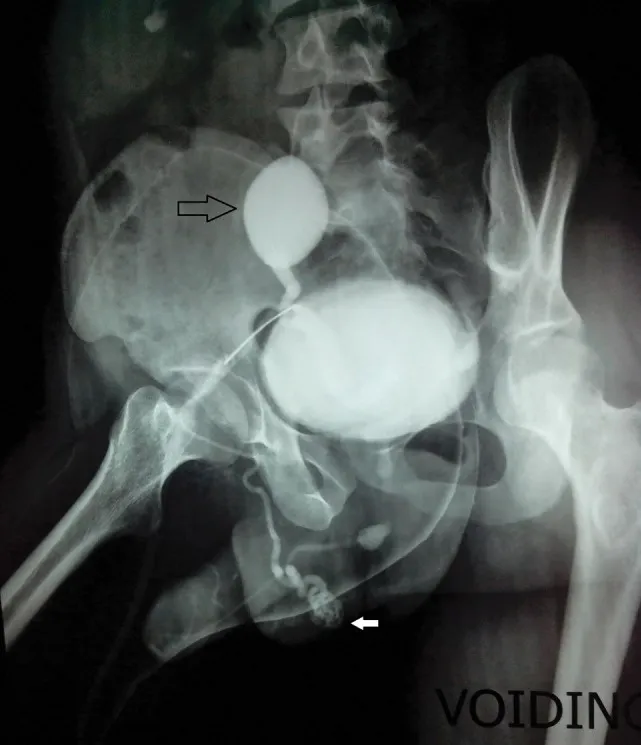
MCUG showing right vesicoureteral reflux in right dysplastic pelvic kidney (black arrow) and opacification of right vas deferens along the entire course till testis (white arrow).
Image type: radiology (x_ray)